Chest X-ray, PA view. Patient: 71 years old, sex M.
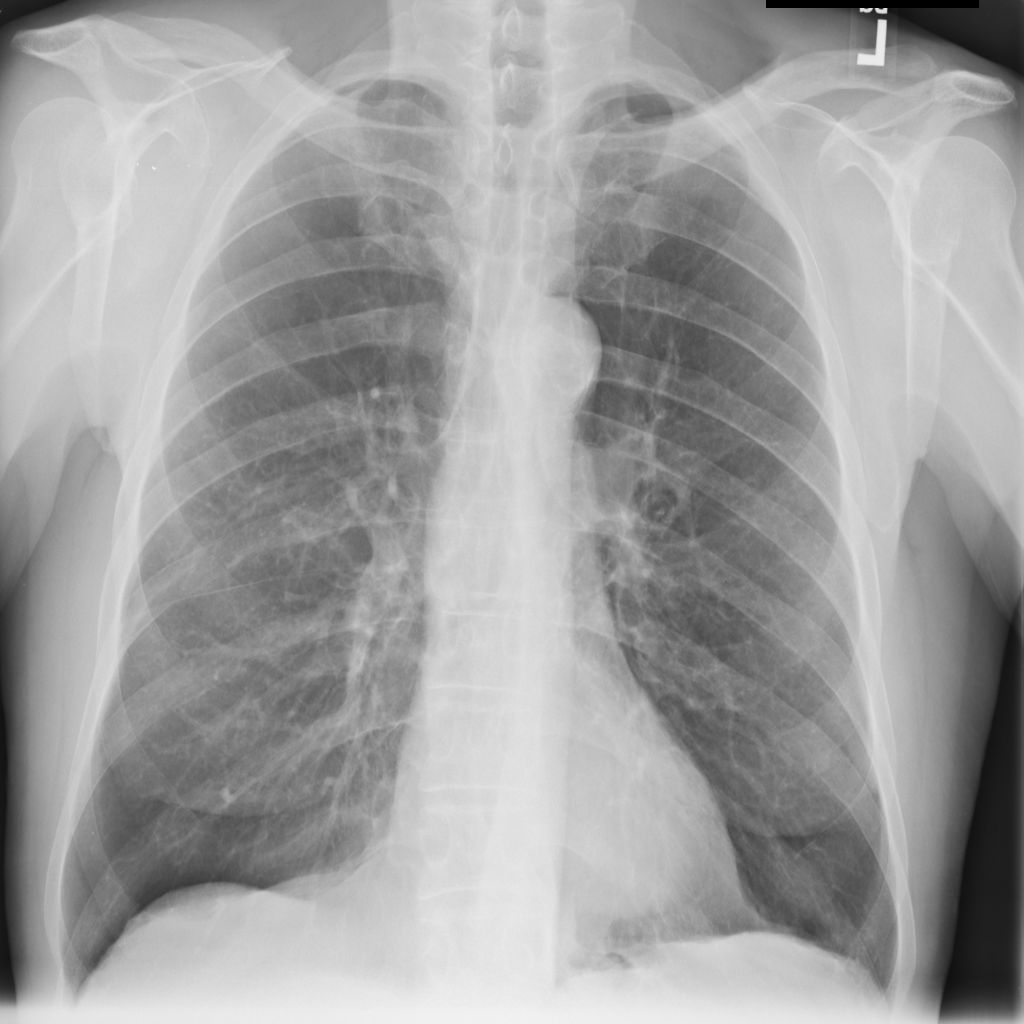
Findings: Emphysema